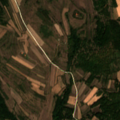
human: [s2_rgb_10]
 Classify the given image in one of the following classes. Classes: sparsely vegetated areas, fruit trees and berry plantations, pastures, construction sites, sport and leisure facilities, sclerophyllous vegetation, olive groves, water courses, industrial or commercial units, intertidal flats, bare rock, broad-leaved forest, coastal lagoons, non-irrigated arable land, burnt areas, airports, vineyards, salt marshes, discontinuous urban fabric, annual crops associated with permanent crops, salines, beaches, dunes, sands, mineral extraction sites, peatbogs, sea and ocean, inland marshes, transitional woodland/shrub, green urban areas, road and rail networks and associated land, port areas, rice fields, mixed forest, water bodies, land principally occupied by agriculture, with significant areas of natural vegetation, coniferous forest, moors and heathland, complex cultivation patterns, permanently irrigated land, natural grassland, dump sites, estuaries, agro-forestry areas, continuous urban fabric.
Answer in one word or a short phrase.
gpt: complex cultivation patterns, land principally occupied by agriculture, with significant areas of natural vegetation, transitional woodland/shrub